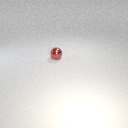
small red metal sphere